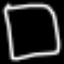
Label: square